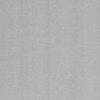
Label: dusty